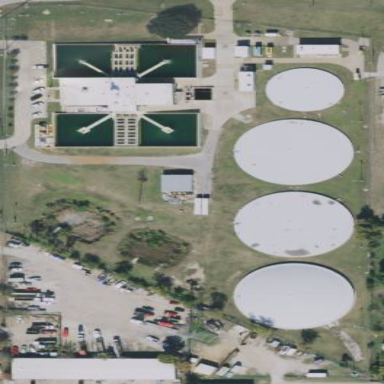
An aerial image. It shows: Water works facility.